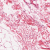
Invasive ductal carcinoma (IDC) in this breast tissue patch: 0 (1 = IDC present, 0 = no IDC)